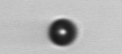
Label: bead